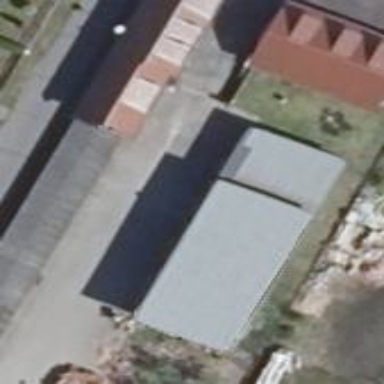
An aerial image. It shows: Flat roof building with grey roof.